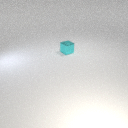
small cyan metal cube